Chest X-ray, PA view. Patient: 53 years old, sex F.
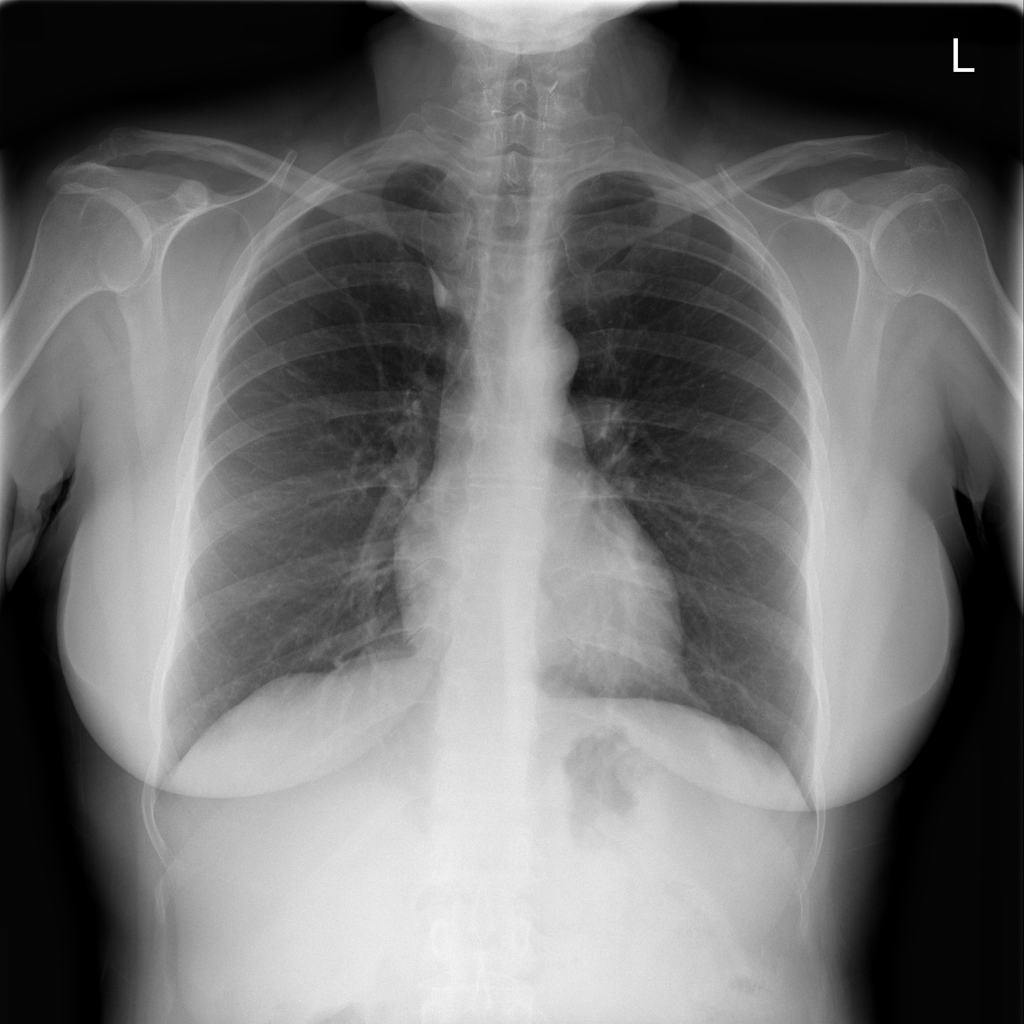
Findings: No Finding